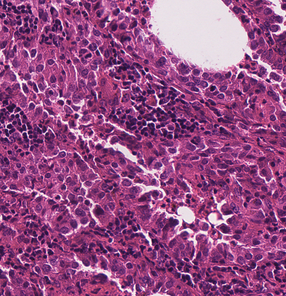
Tumor epithelial tissue: yes
Tumor-associated stroma tissue: yes
Normal tissue: no